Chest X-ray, PA view. Patient: 67 years old, sex M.
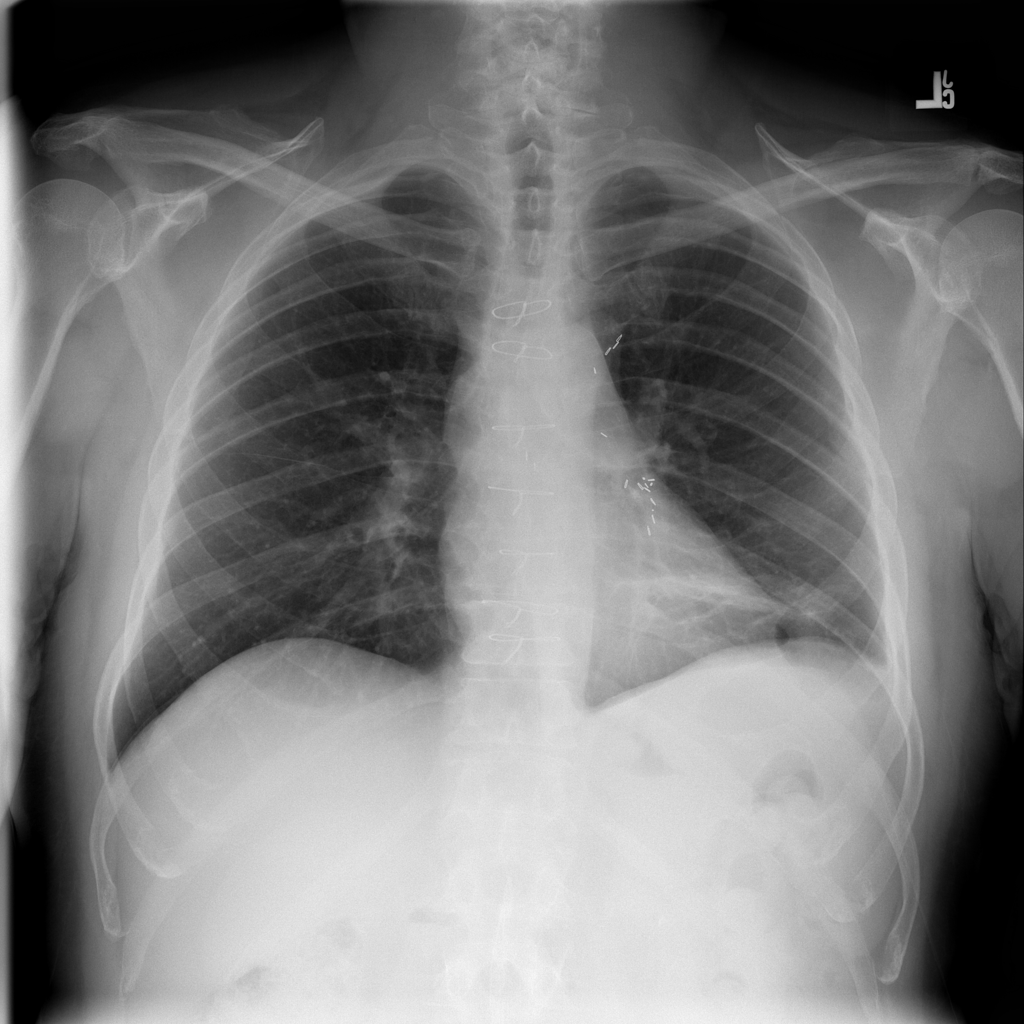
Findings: Atelectasis